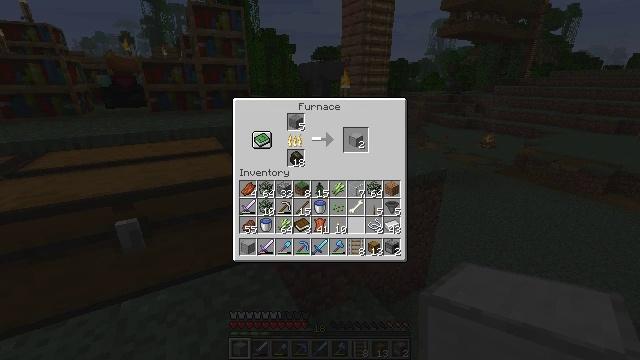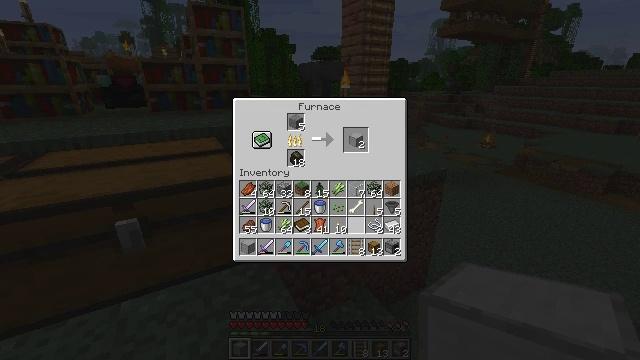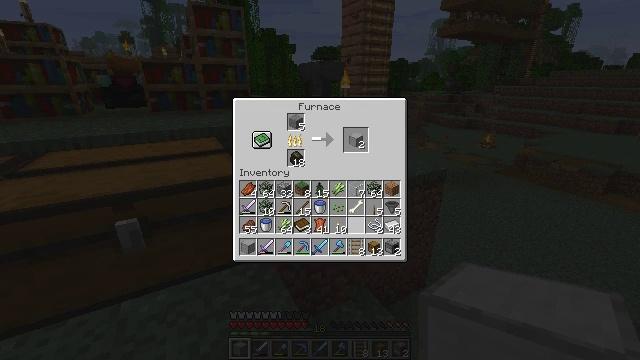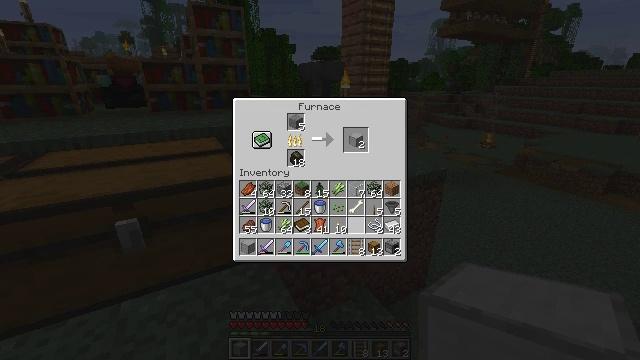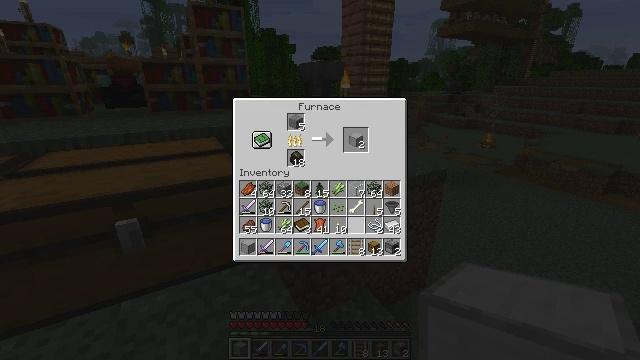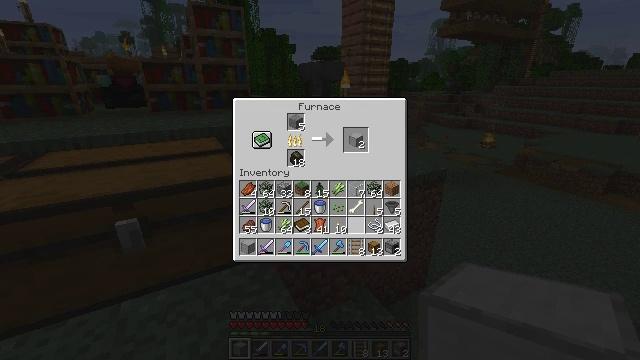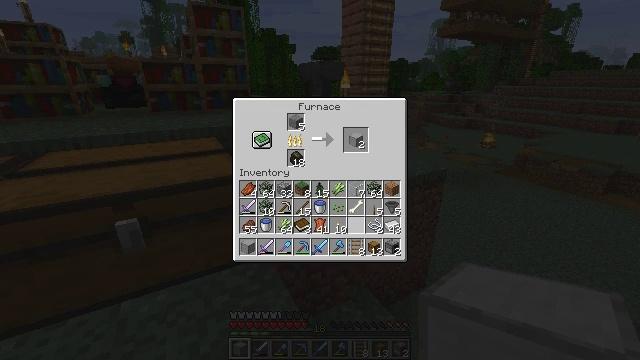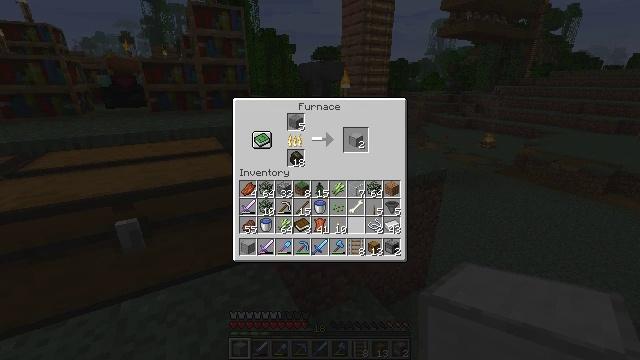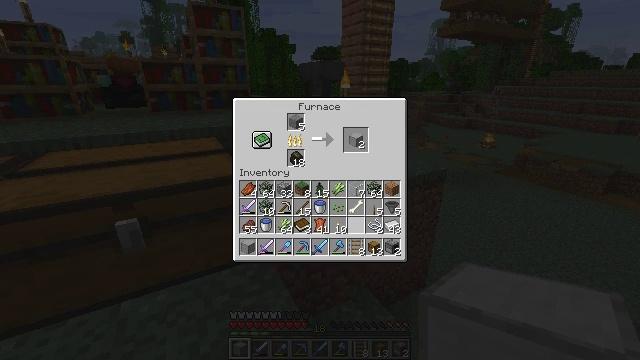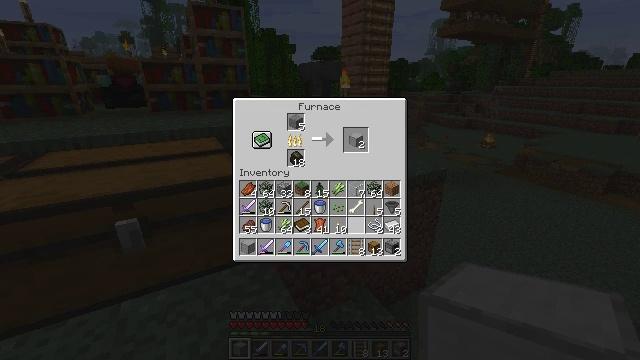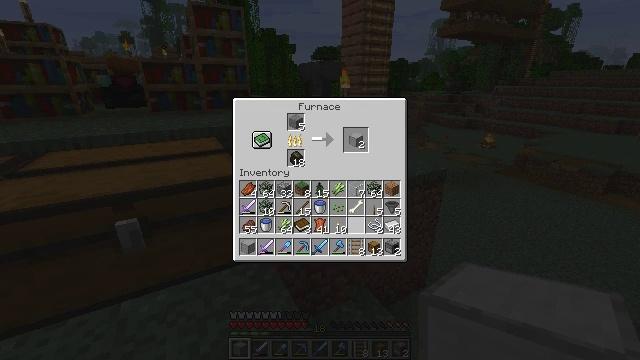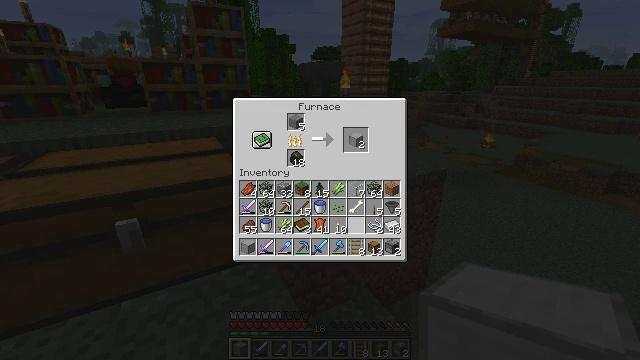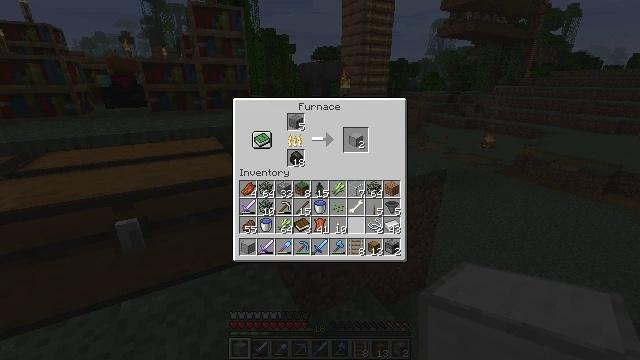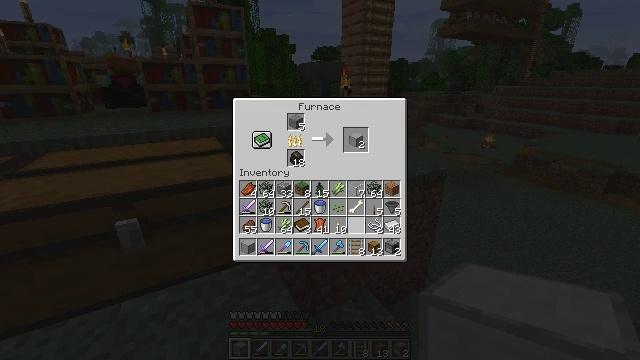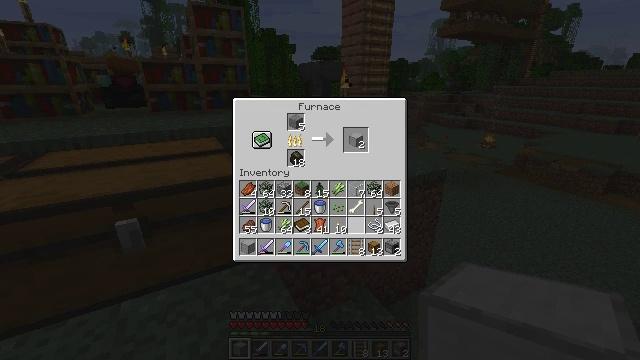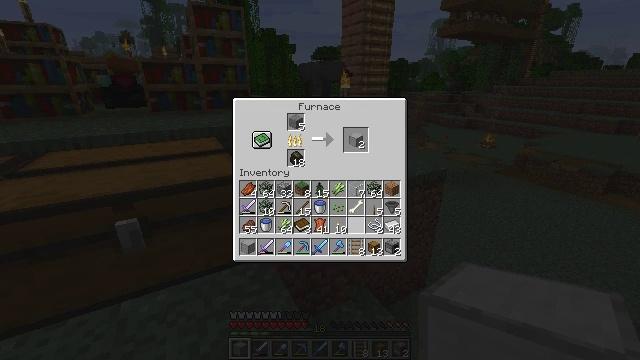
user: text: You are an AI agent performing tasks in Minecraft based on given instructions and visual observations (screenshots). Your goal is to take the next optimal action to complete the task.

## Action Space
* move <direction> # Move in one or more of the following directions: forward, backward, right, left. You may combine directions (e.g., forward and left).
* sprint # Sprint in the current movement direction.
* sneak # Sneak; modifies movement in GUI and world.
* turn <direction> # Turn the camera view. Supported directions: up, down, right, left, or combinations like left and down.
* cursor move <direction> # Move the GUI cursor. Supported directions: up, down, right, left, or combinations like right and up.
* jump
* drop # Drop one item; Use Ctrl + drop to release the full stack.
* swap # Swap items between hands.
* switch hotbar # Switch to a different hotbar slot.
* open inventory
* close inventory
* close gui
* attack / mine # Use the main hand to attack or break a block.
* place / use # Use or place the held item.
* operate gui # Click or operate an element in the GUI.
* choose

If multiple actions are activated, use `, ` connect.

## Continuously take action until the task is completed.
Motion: motion action
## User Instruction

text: Craft a smooth stone.
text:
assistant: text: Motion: no_op
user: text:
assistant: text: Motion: no_op
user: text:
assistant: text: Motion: no_op
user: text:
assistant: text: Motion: no_op
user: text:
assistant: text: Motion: no_op
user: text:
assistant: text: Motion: no_op
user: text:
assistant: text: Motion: no_op
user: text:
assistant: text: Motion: no_op
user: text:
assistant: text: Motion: no_op
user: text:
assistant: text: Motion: no_op
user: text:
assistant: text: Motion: no_op
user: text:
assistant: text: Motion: no_op
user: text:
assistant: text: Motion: no_op
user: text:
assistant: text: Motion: no_op
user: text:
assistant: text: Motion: no_op
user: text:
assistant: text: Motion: no_op
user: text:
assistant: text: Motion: no_op
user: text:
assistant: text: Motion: no_op
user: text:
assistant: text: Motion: no_op
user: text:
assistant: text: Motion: no_op
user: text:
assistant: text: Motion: no_op
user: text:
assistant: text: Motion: no_op
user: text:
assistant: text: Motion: no_op
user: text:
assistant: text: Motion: no_op
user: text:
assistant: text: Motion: no_op
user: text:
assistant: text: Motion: no_op
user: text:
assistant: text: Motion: no_op
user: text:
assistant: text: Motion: no_op
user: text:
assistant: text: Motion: no_op
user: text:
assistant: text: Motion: no_op